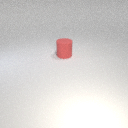
large red rubber cylinder